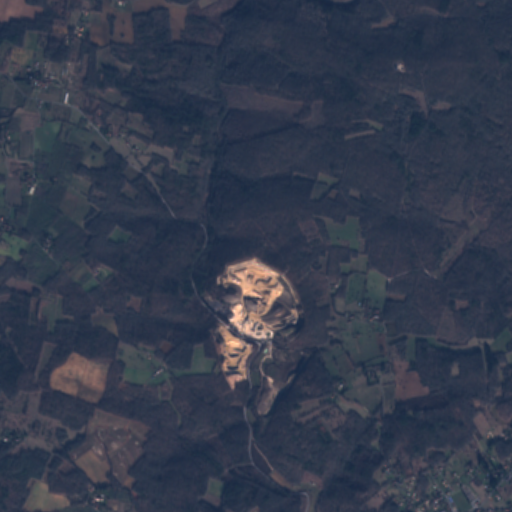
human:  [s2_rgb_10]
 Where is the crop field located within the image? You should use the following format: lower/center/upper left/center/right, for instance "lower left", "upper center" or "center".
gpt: The crop field is located in the lower center of the image.
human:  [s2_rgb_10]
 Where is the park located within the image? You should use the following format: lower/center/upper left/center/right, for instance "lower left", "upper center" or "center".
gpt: The park is located in the lower right of the image.
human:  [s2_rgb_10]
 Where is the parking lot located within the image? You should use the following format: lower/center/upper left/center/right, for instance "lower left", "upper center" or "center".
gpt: The parking lot is located in the center right of the image.
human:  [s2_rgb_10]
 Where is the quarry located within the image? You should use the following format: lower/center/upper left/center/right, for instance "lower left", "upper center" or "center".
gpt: The quarry is located in the lower center of the image.
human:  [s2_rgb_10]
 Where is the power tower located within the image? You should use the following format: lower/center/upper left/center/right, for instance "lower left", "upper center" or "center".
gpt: There is no power tower in the image.